【题型】填空题　【知识点】立体几何　【难度】easy
如图，在$\triangle ABC$中，$AB=8,BC=10,AC=6$，$DB\perp$平面$ABC$，且$AE\parallel FC\parallel BD$，$BD=3$，$FC=4$，$AE=5$.则此几何体的体积为\underline{\quad\quad}.

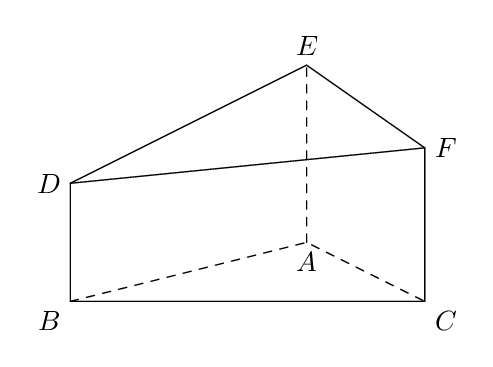
【解答】
\noindent \textbf{【答案】} $96$

\noindent \textbf{【分析】} 用“补形法”把原几何体补成一个直三棱柱，使$AA'=BB'=CC'=8$，再由柱体的体积公式计算即可得出答案.

\noindent \textbf{【详解】} 用“补形法”把原几何体补成一个直三棱柱，

\noindent 使$AA'=BB'=CC'=8$，所以$V_{几何体}=\dfrac{1}{2}V_{三棱柱}=\dfrac{1}{2}\cdot S_{\triangle ABC}\cdot AA'=\dfrac{1}{2}\times 24\times 8=96$.

\noindent 故答案为：$96$.

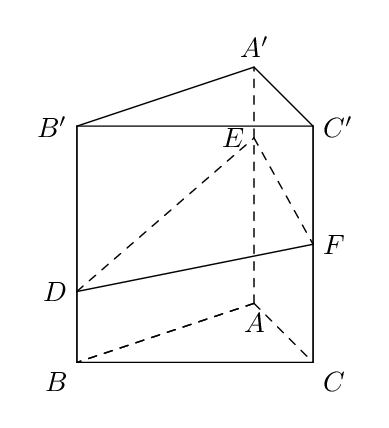